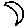
Label: moon